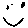
Label: smiley face